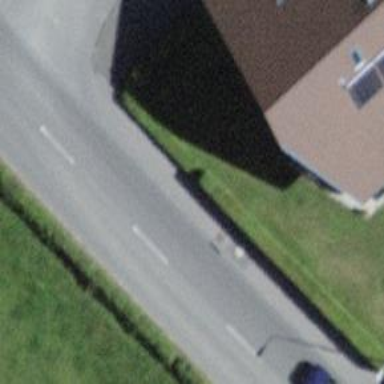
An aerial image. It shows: Hedge barrier.